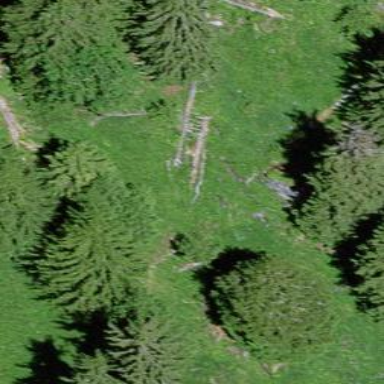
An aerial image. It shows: Forest area.